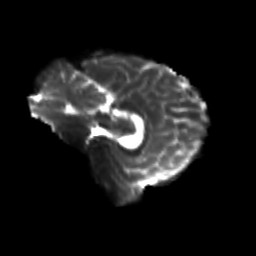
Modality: T2w
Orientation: sagittal
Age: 24
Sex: female
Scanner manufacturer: siemens
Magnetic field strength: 3 T
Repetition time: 3.5 s
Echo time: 0.125 s